Question: I'm having what i believe is a simple problem with a simple fix that I cannot see. I have a form in which the user selects multiple checkboxes for a selection.
When you user presses the submit button I have an array that I want to hold which numbers are being used (1 - 12). My array is stored in a module.
'''
Module MyVariables
Public NumbersUsing(11) As Integer
End Module
'''
Here is the code for my select statment, I'm going to cut off the repitious part for simplicity and shortness.
'''
Private Sub SubmitBtn_Click(sender As Object, e As EventArgs) _
Handles SubmitBtn.Click
Select Case True
Case CheckBox1.Checked
For i As Integer = 0 To 11
If NumbersUsing(i) = Nothing Then
NumbersUsing(i) = 1
Exit For
Else
i += 1
End If
Next
Case CheckBox2.Checked
For i As Integer = 0 To 11
If NumbersUsing(i) = Nothing Then
NumbersUsing(i) = 2
Exit For
Else
i += 1
End If
Next
Case CheckBox3.Checked
For i As Integer = 0 To 11
If NumbersUsing(i) = Nothing Then
NumbersUsing(i) = 3
Exit For
Else
i += 1
End If
Next
...
End Select
For i = 0 To 11
MessageBox.Show(NumbersUsing(i)) 'To test which numbers have been entered.
i += 1
Next
End Sub
'''
All i get in the messagebox are basically 1's and 0's and it doesn't go past the first case statement check. I don't know why it's doing this.
Any help is greatly appreciated.
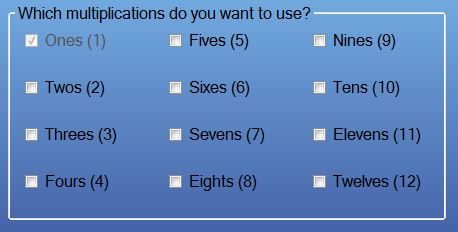
Answer: If the first 'Case CheckBox1.Checked' is true, the rest of the 'Case's will not be run. From <URL>:
> If matches any clause, the statements following that statement run up to the next , , or statement. Control then passes to the statement following .